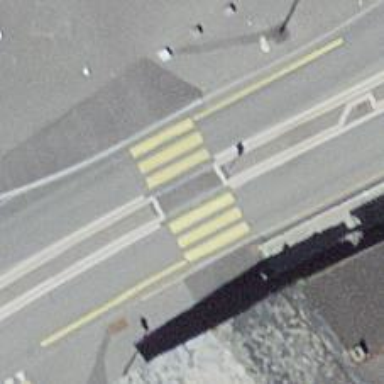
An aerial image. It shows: Marked zebra crossing with island.